Interaction volume radius: 10 \u00c5
Interaction volume height: 10 \u00c5
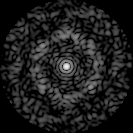
Disorder parameter: 0.7703